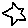
Label: star